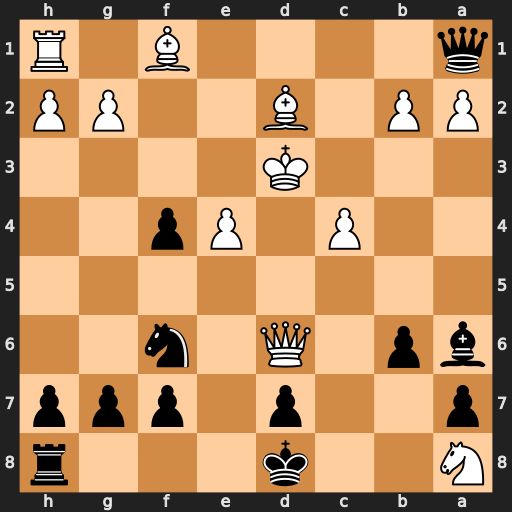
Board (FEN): N2k3r/p2p1ppp/bp1Q1n2/8/2P1Pp2/3K4/PP1B2PP/q4B1R
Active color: b
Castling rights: -
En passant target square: -
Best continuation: Qb1+ Kd4 Qxb2+